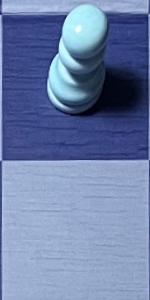
Label: Empty